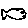
Label: fish